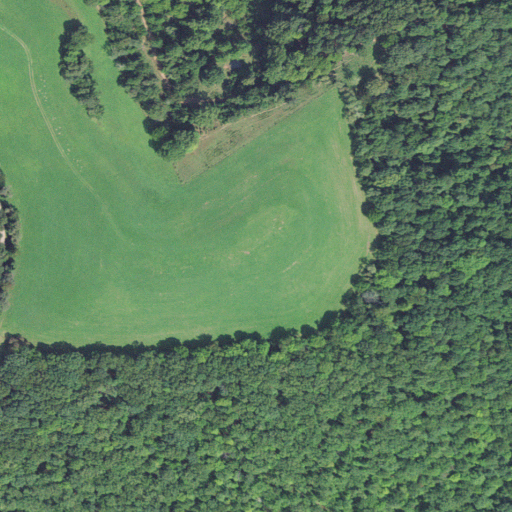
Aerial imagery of ridge(s) in West Virginia named Runnion Ridge containing deciduous forest, pasture, grassland, mixed forest, and open development